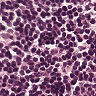
Metastatic tissue present: no